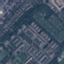
Land use / land cover class: Residential